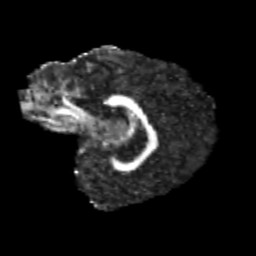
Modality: FA
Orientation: sagittal
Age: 12
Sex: female
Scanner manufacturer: siemens
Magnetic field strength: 3 T
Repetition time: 3.8 s
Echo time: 0.07 s